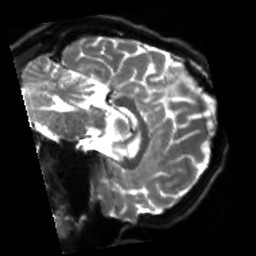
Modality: sbref
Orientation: sagittal
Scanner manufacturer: siemens
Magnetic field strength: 3 T
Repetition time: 4 s
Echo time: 0.0594 s